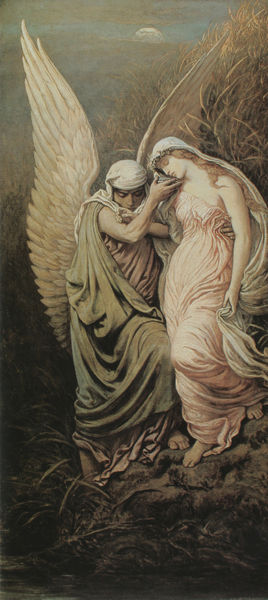
Titel: Die Schale des Todes
Künstler: Elihu Vedder
Standort: Richmond (Virginia)
Institution: The Virginia Museum of Fine Arts
Schlagwörter: baum, blau, felsen, flügel, fuß, gruppe, himmel, schatten, wasser, weiß, wolken, fluss, frauen, grün, menschen, see, teich, ufer, abend, frau, grau, haar, hell, kleid, pastell, gras, schleier, tuch, hochformat, malerei, arm, arme, falten, federn, halten, öl, bach, erde, schilf, busch, gewand, personen, rosa, engel, beine, bein, füße, schilfgras, oliv, braut, kopftuch, stimmung, barfuss, mond, erdboden, kranz, trost, hilfe, weich, kitsch, schutzengel, maria, geflügelt, tropfen, führen, trösten, christ, gewandt, hinabsteigen, schlafwandlerin, träumende, weiße flügel